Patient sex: M
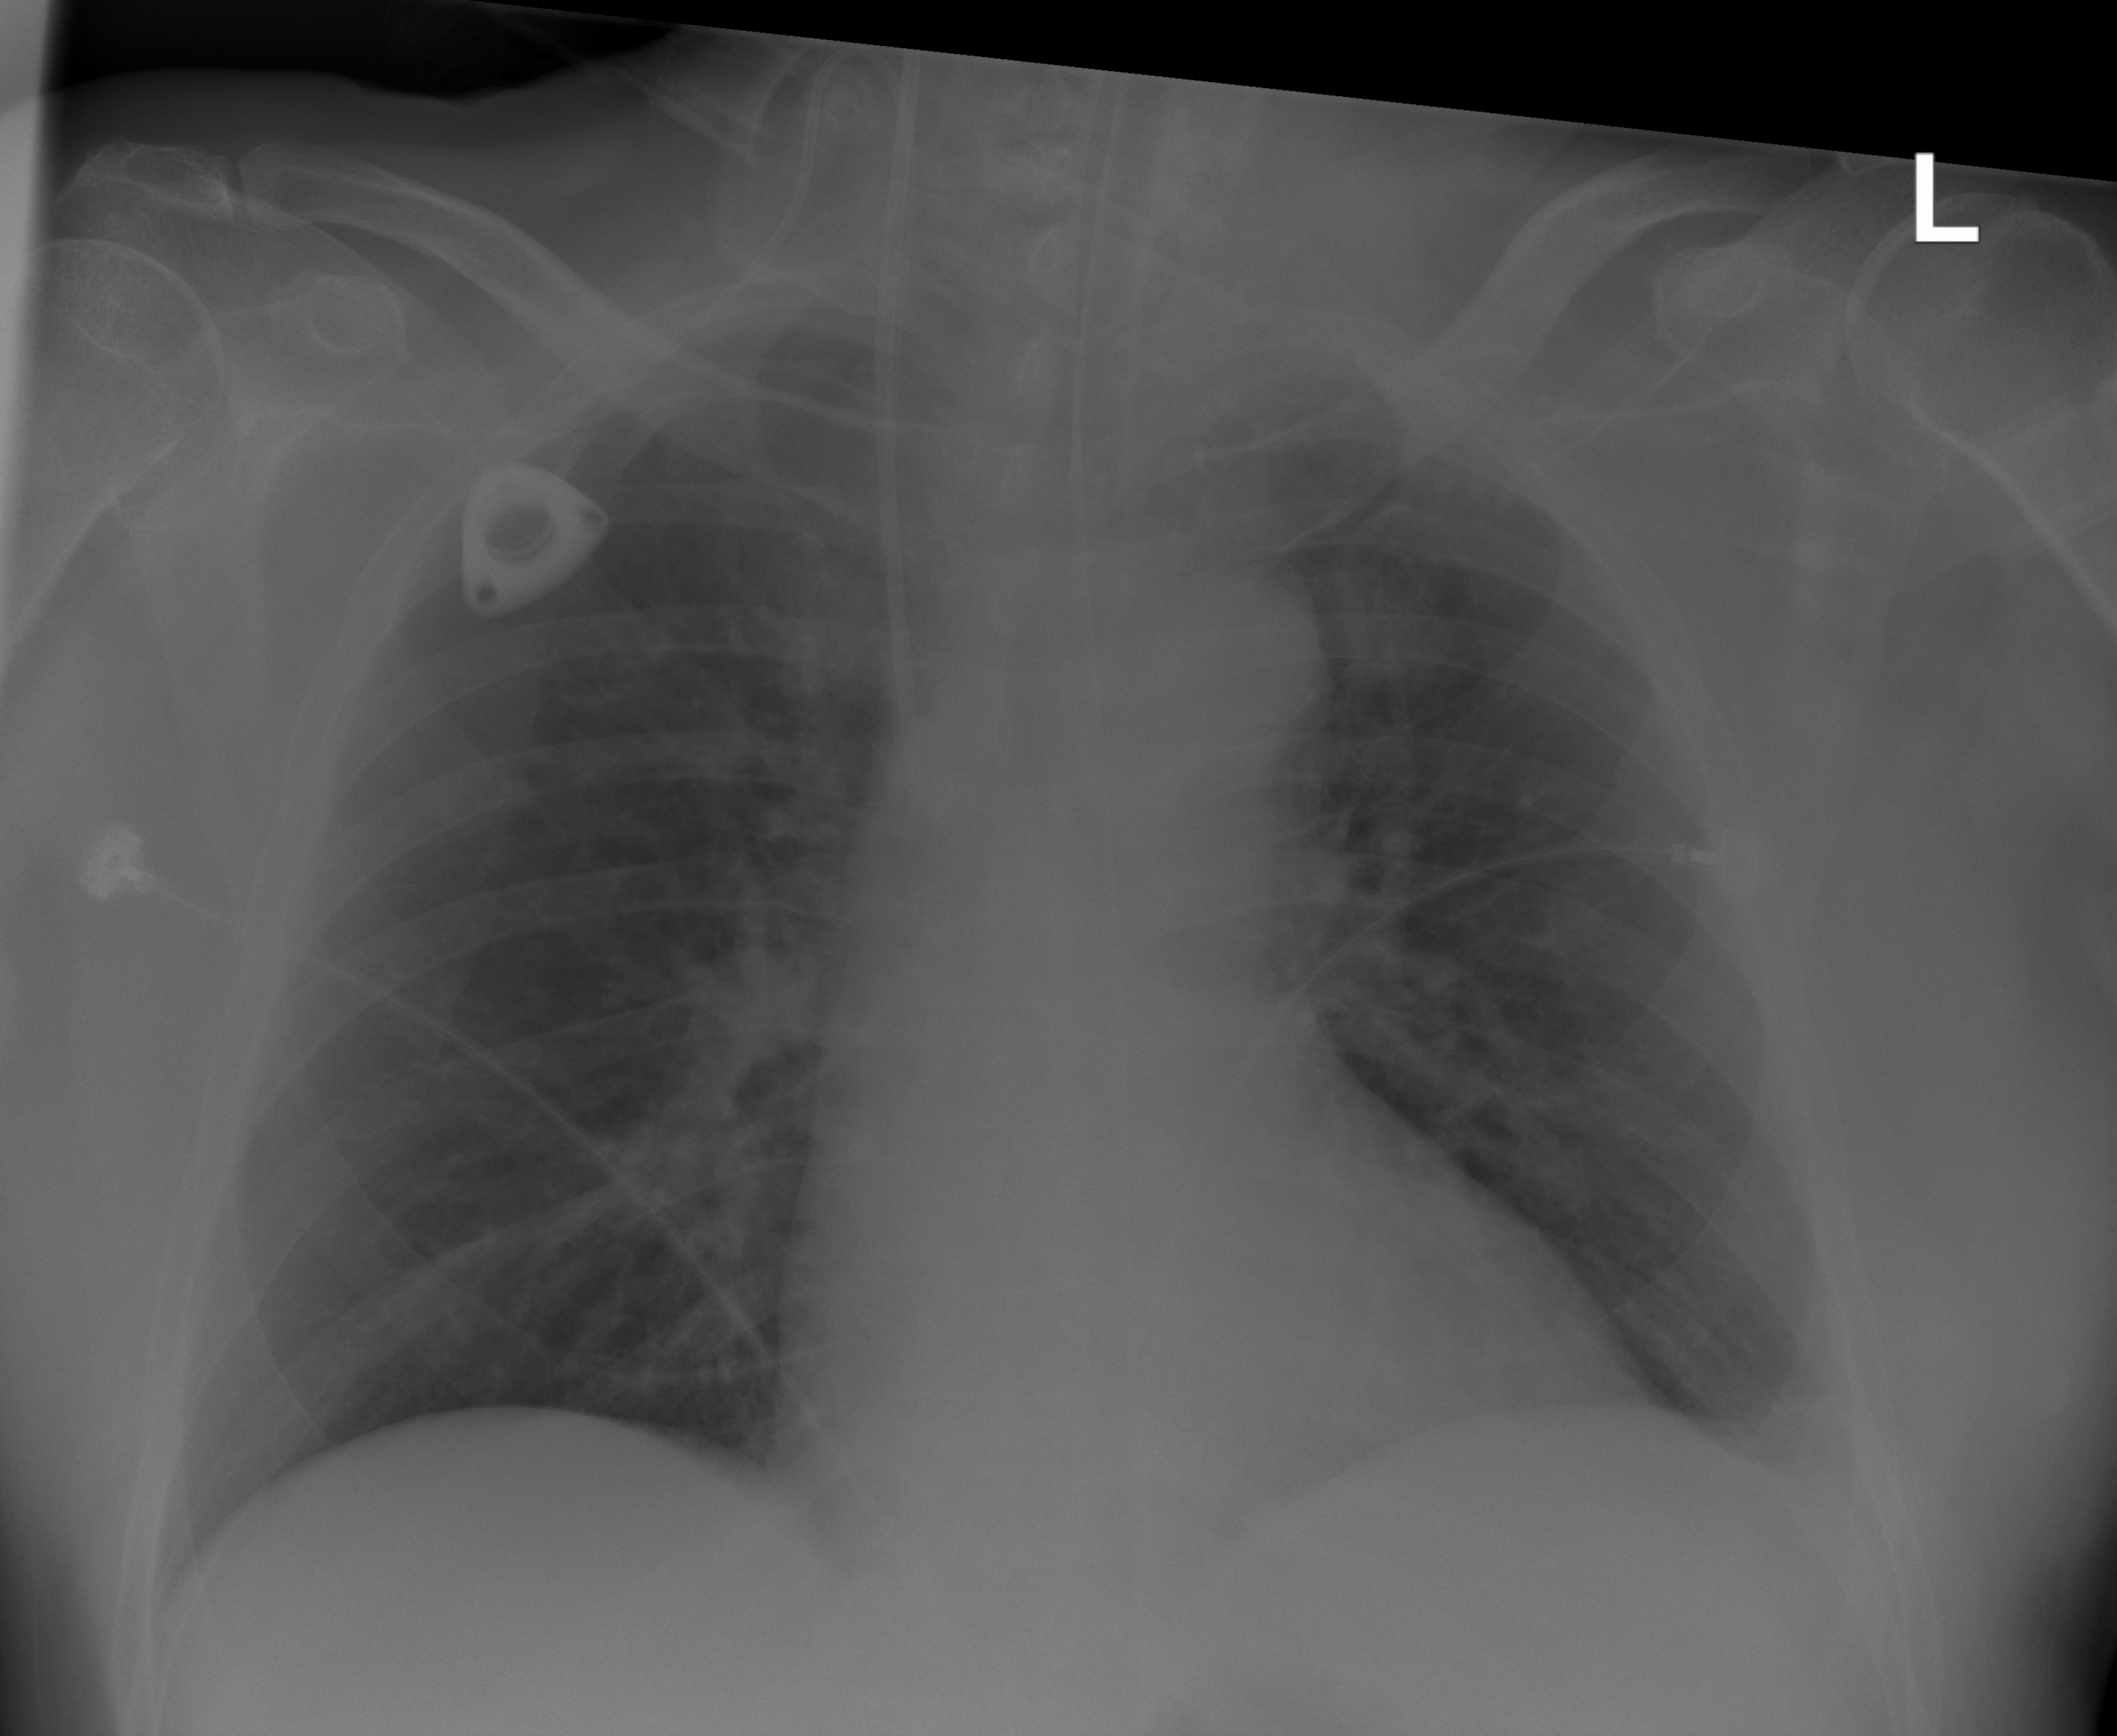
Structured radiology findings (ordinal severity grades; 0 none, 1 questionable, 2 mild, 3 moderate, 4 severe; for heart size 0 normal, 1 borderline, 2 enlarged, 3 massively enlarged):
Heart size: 0
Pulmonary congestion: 1
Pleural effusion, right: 0
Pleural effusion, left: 2
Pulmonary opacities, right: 0
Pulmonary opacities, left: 1
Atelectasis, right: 0
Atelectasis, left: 2